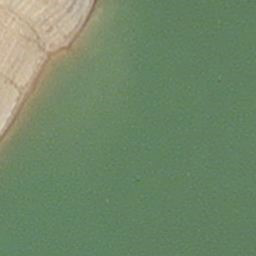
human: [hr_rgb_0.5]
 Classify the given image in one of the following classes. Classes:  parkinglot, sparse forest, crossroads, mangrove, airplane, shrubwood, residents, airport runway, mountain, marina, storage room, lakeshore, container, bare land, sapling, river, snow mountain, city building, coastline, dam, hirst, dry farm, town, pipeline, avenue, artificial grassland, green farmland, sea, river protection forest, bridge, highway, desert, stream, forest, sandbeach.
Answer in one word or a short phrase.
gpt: hirst